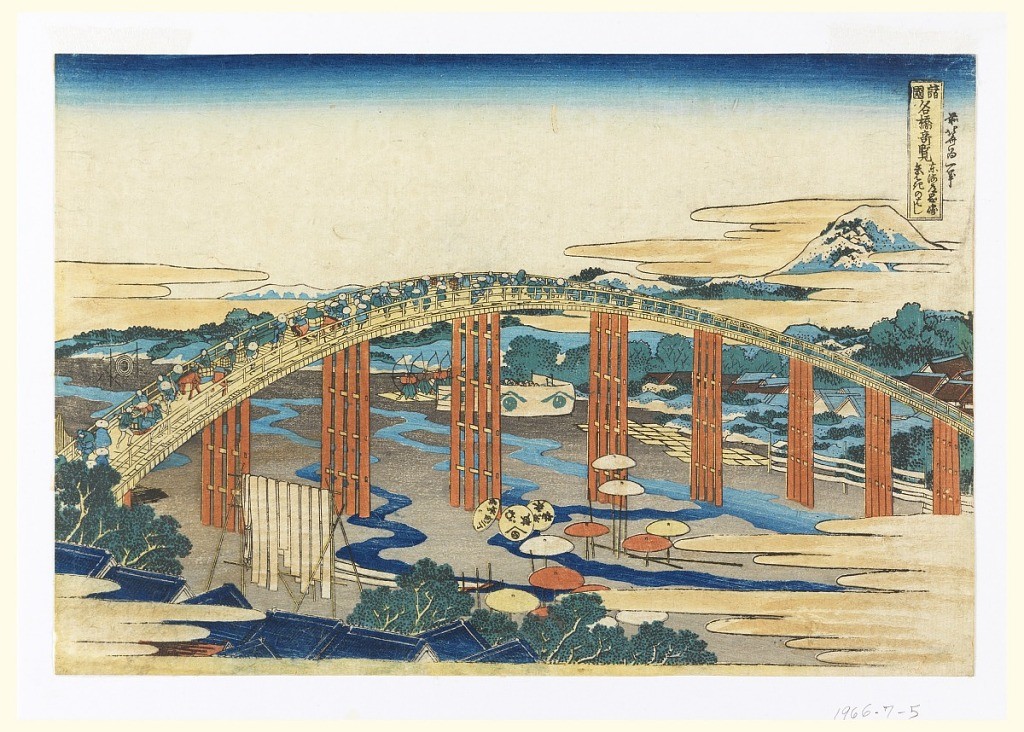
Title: Tokaido Okazaki, Yahagi no bashi (The Archers' Bridge at Okazaki, on the Takaido), from Sho-koku Meiko Kiran (Views of Bridges in Various Provinces)
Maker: Katsushika Hokusai, 1760 – 1849
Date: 1831–32
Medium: Woodblock print (ukiyo-e) on mulberry paper (washi), ink with color
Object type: Print
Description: Image shows a landscape with a long bridge with many figures, carrying bundles across it. Lower left foreground depicts roofs of houses and tops of trees. Japanese characters in upper right corner.